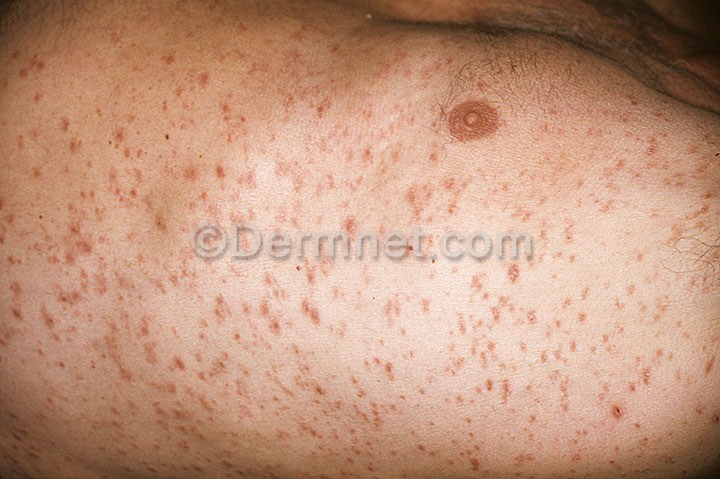
Disease: Psoriasis pictures Lichen Planus and related diseases